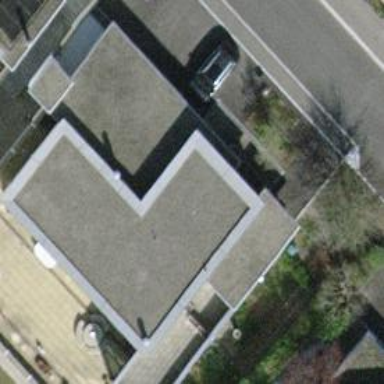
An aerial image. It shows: Small solar photovoltaic panel generator installed on roof.